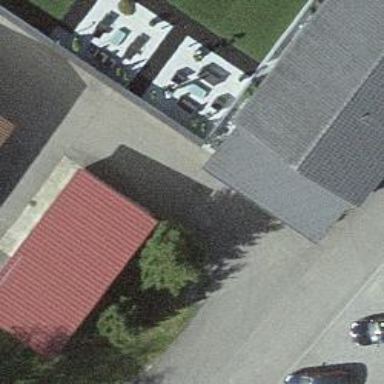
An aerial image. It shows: Garage.